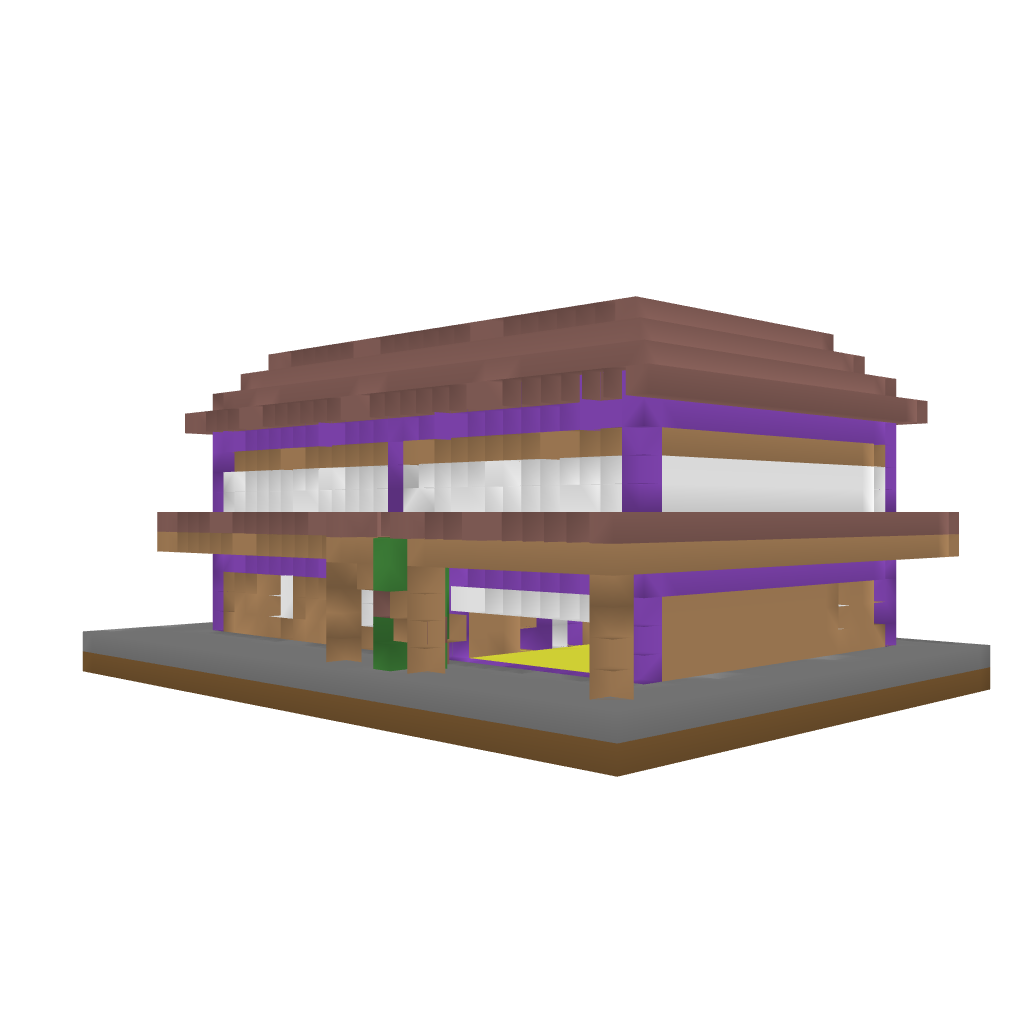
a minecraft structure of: Basic Box Wooden House bad low quality